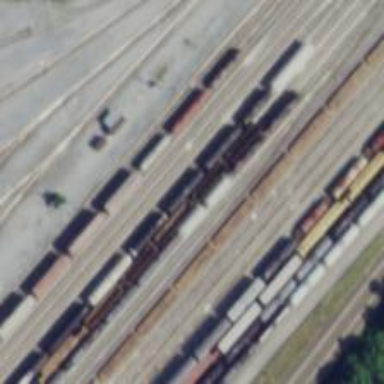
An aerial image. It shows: Railway yard used for servicing trains.